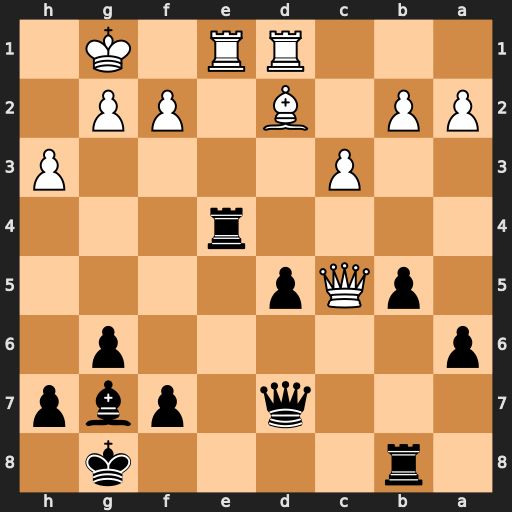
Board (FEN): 1r4k1/3q1pbp/p5p1/1pQp4/4r3/2P4P/PP1B1PP1/3RR1K1
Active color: b
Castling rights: -
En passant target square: -
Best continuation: Bf8 Qe3 Rxe3